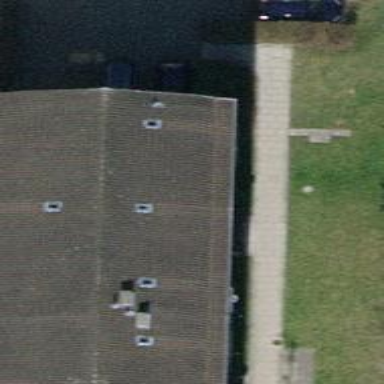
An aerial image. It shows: Gabled roof building with tile roofing. It consists of apartments.